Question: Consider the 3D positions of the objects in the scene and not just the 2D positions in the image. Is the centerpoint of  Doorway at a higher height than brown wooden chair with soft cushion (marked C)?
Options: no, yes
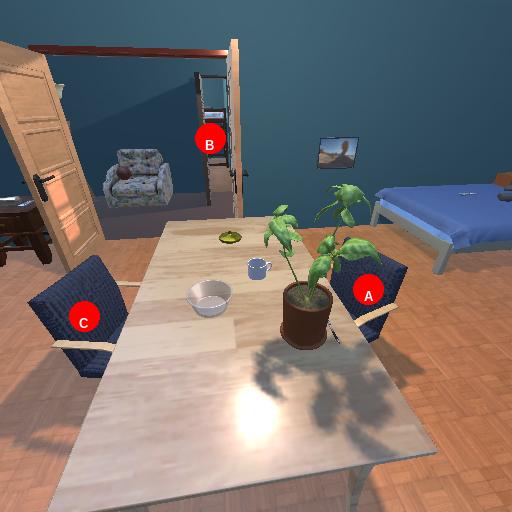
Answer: no